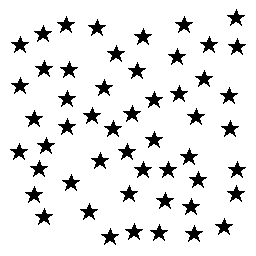
Squares: 0
Triangles: 0
Stars: 52
Total shapes: 52